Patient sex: M
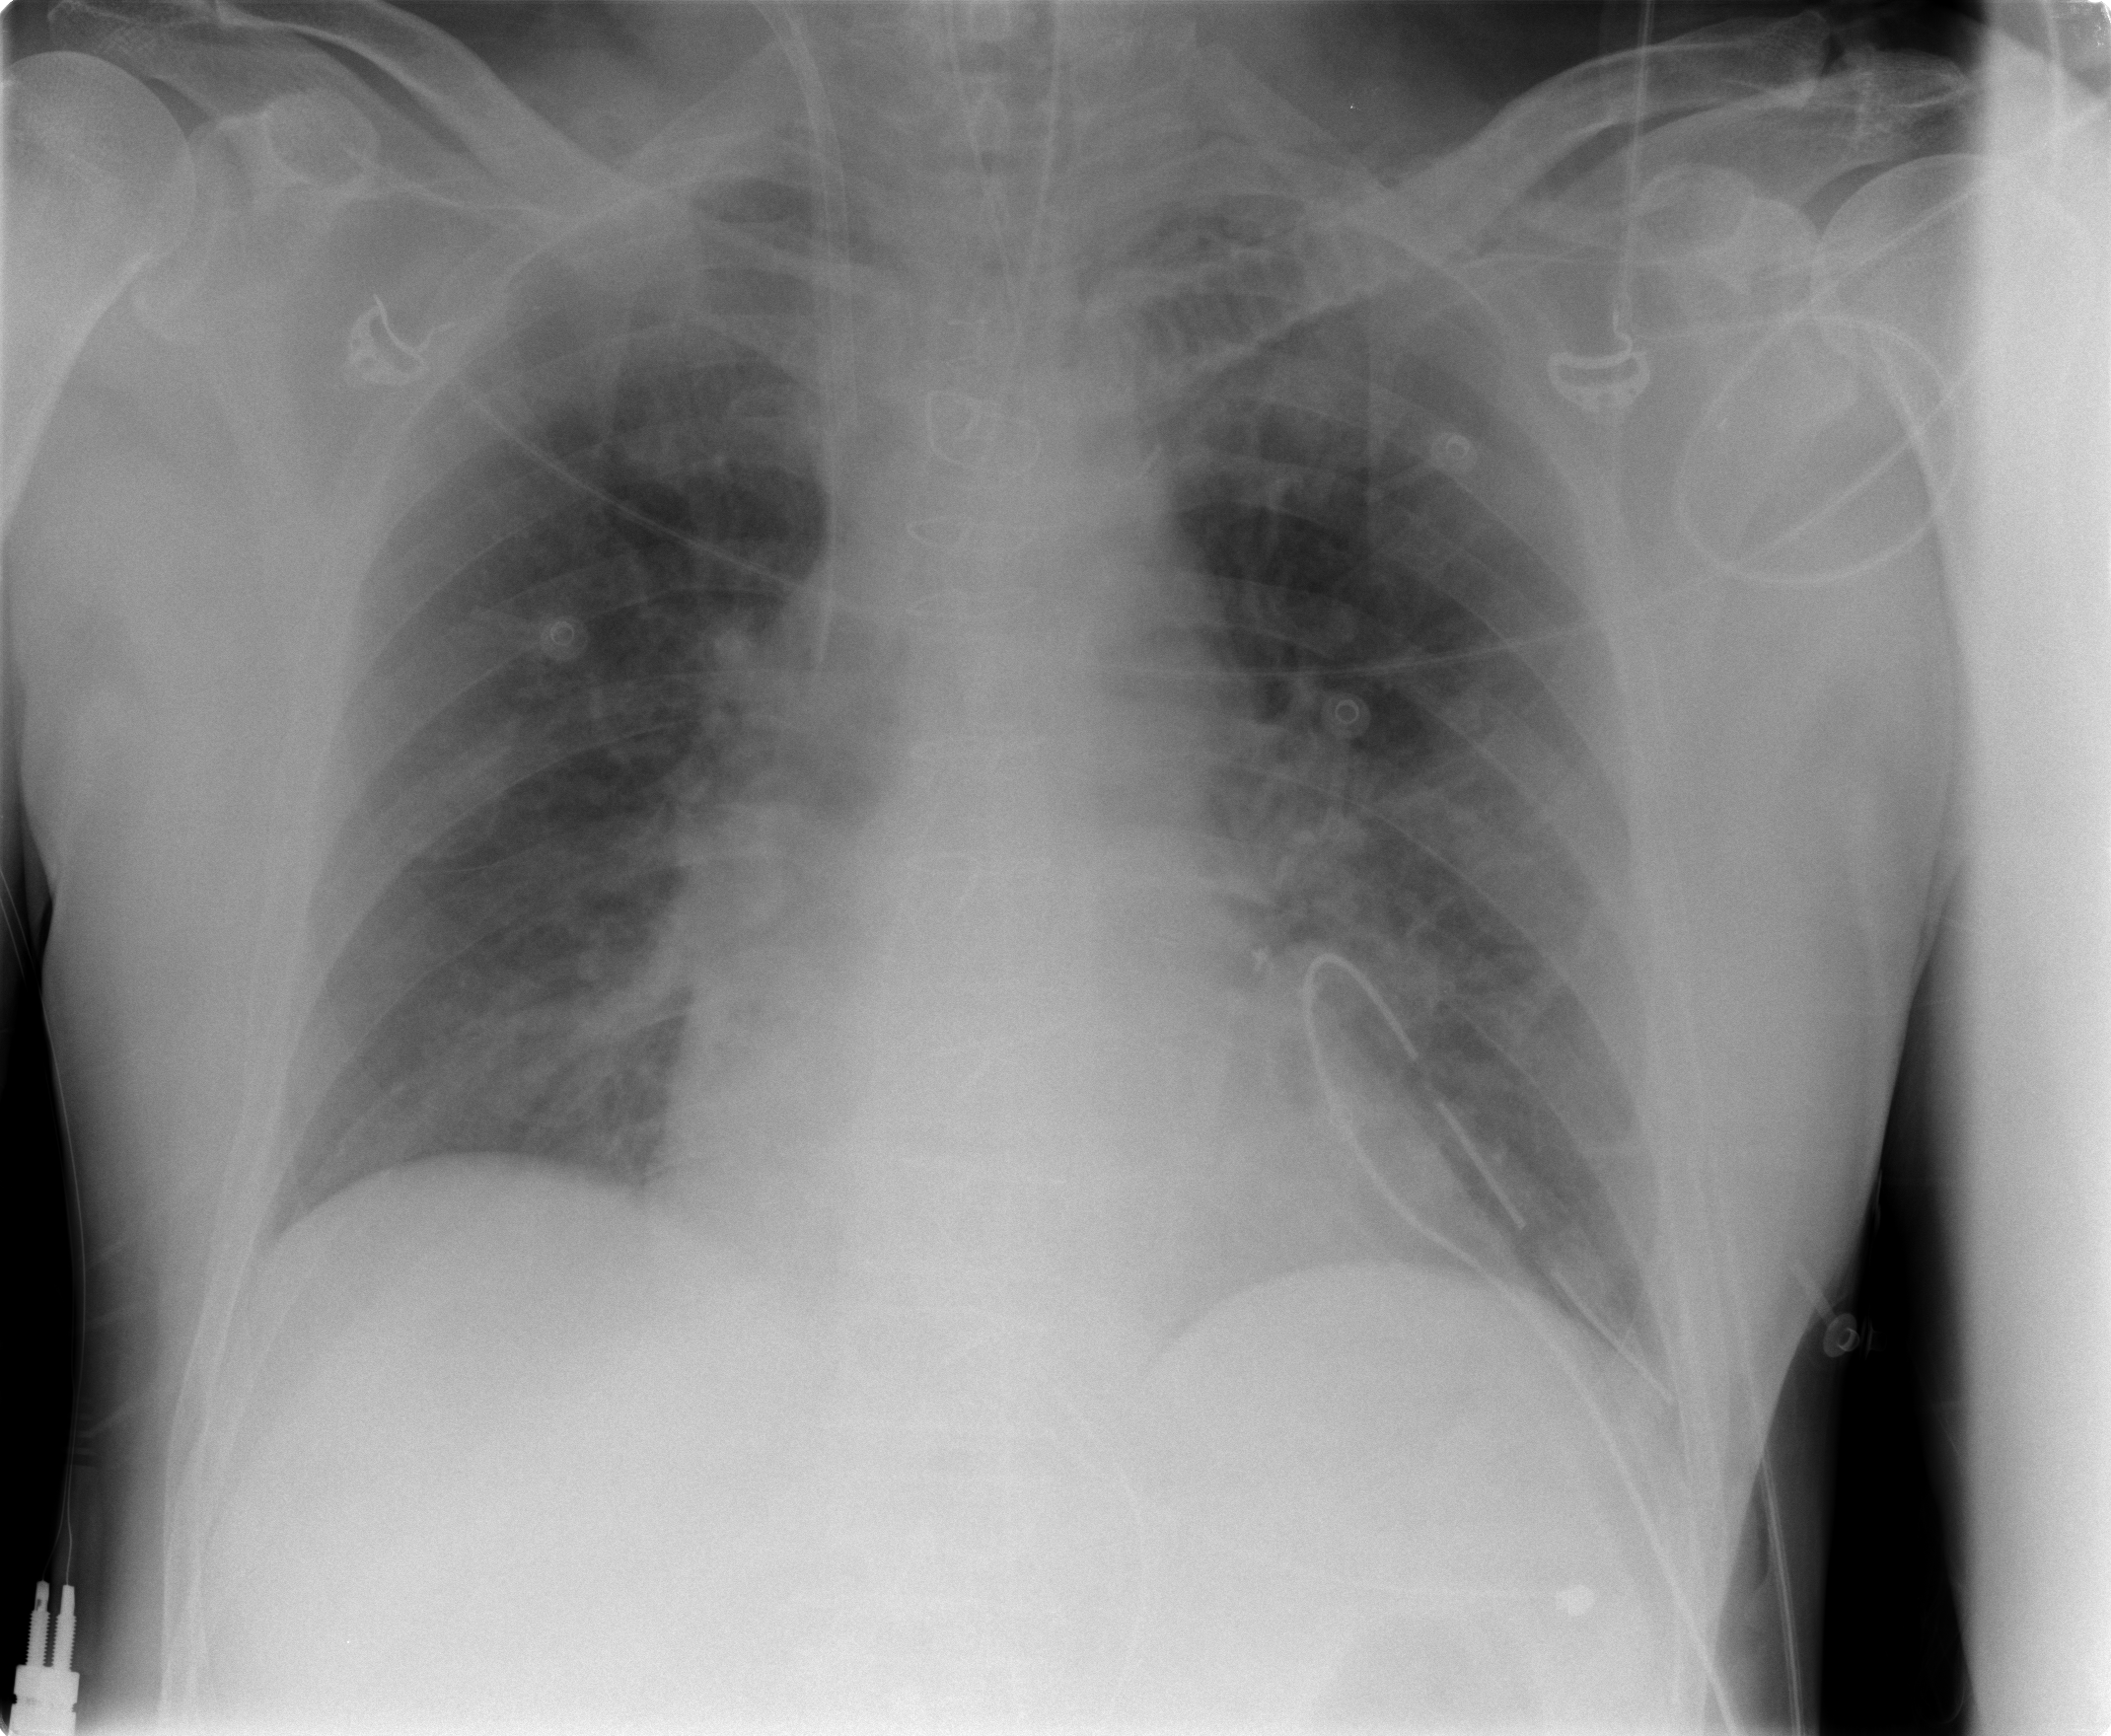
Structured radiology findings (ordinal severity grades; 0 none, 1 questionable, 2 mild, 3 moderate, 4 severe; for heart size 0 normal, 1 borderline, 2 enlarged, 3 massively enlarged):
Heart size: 0
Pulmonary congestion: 1
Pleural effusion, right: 0
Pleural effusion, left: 0
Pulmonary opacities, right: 0
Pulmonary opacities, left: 0
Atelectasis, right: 0
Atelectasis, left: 0